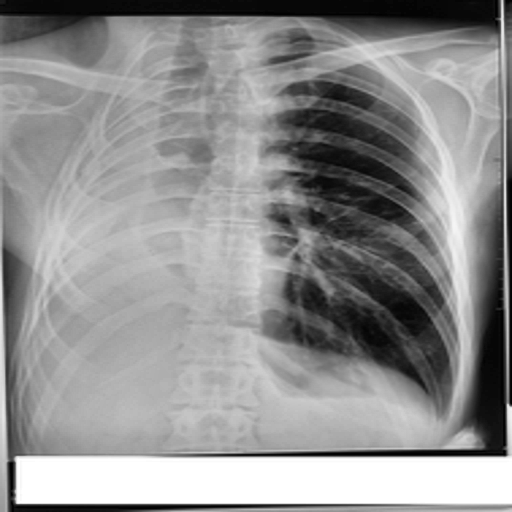
Finding: TUBERCULOSIS